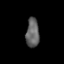
Tissue: lung
Cell type: T cells
Senescence score: 0.2351
Nuclear area (px): 374
Mean DAPI intensity: 99.834